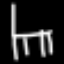
Label: chair